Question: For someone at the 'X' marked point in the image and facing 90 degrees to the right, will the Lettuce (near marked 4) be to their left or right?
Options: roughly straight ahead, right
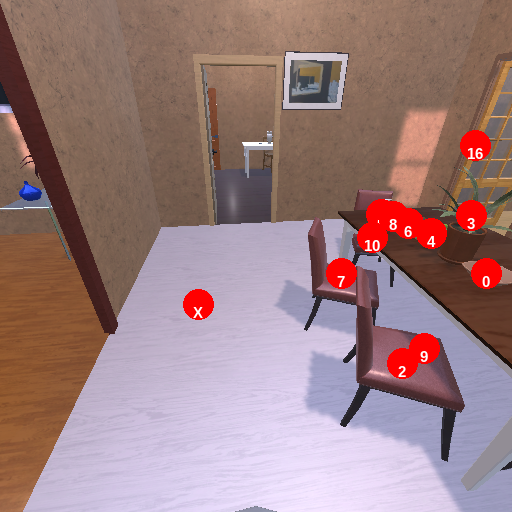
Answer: roughly straight ahead